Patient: sex M, age 81
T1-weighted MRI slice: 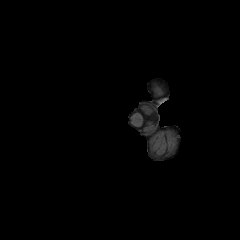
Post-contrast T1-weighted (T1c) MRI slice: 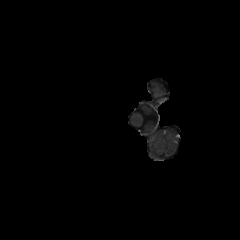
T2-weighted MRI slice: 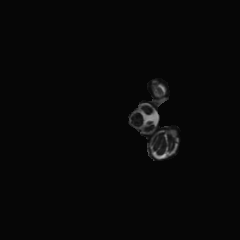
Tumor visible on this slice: no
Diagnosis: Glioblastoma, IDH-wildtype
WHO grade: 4